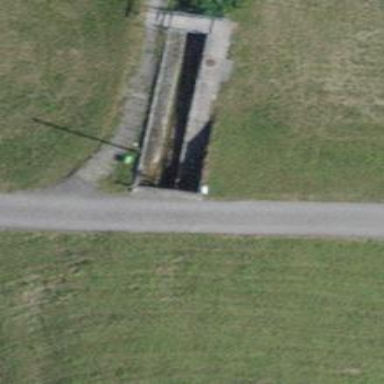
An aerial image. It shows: Culvert tunnel that serves as drain for the waterway.